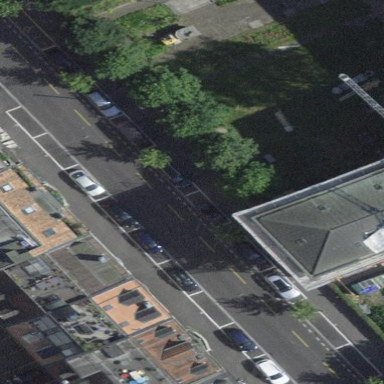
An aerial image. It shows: Street-side parking lot with asphalt surface.